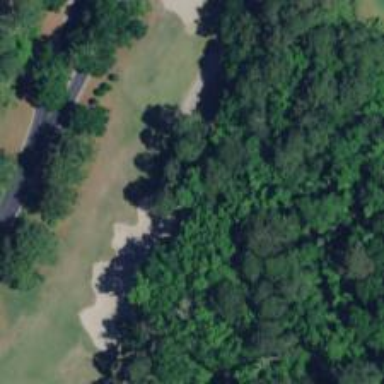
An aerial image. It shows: Path for golf carts.